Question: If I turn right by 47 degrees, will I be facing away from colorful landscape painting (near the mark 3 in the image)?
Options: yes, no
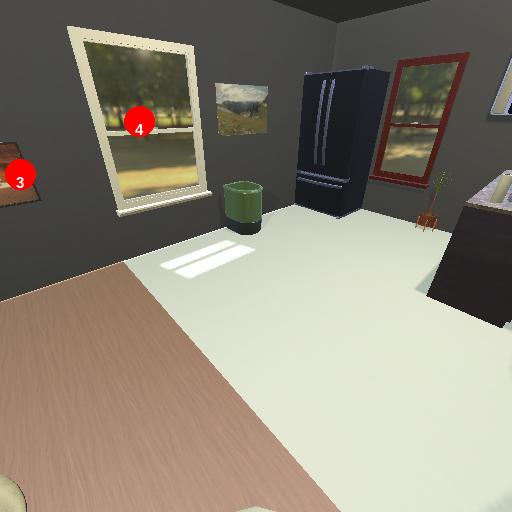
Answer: yes